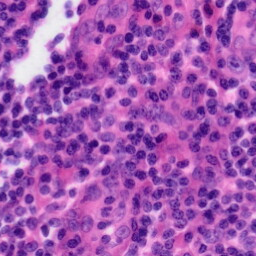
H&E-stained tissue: Tonsil